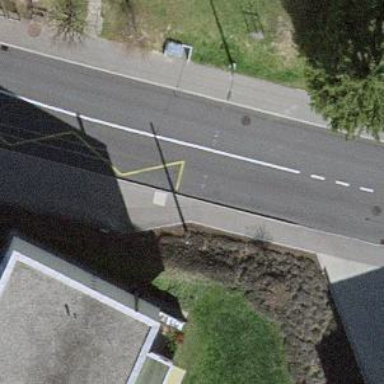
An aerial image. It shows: Bus stop for trolleybuses with designated stop position for public transport.